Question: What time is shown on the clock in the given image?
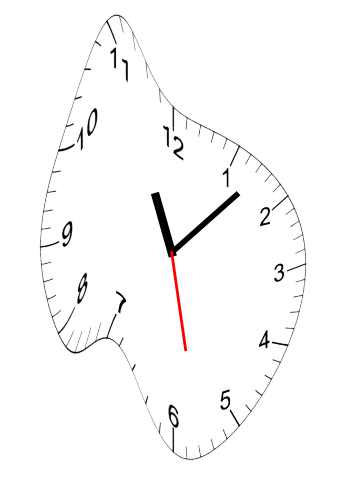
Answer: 11:07:28